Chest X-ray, AP view. Patient: 27 years old, sex M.
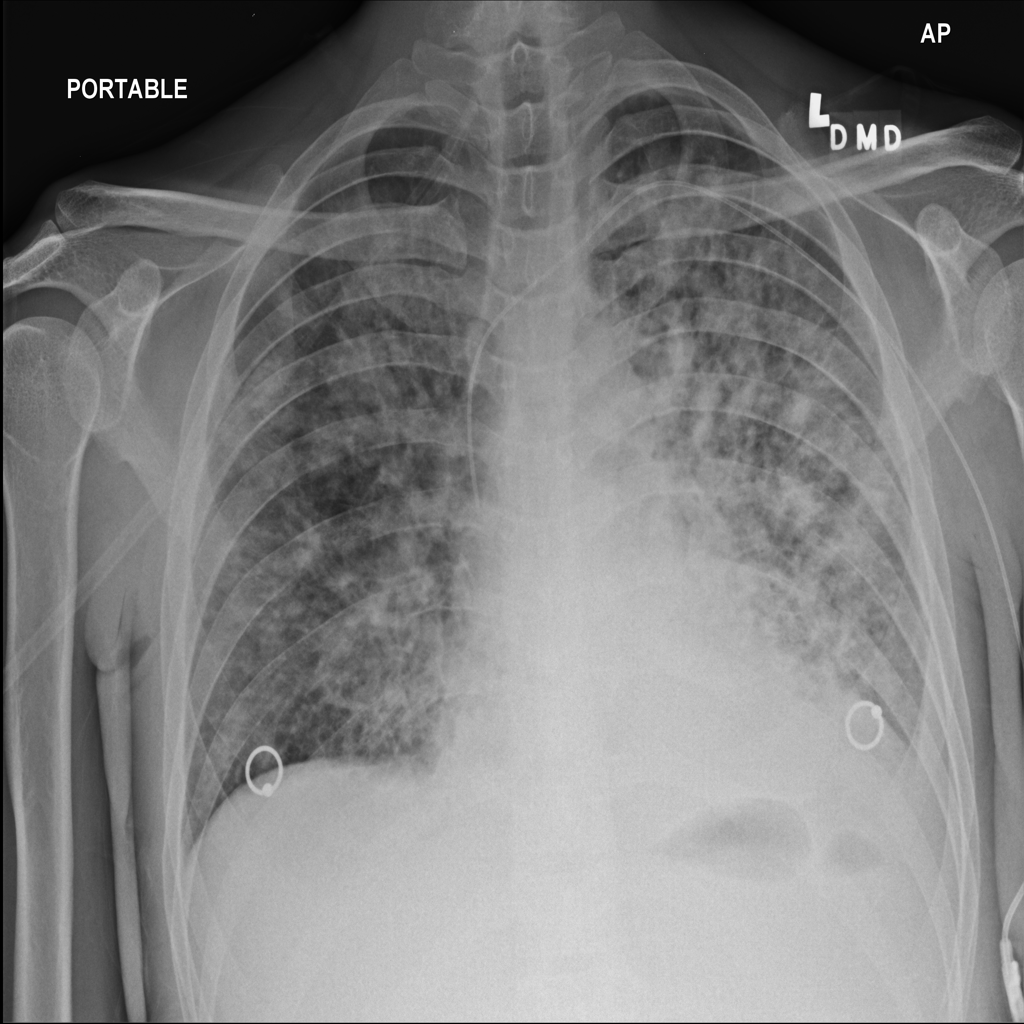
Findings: Effusion